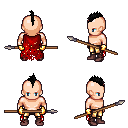
a pixel art fantasy rpg character, male body template, human, light skin, red tattered cape, gold greaves, black mohawk hairstyle, gold gloves, maroon shoes, spear, four views (front, back, left, right), 2x2 character sprite sheet, small pixel art, hard edges, no anti-aliasing